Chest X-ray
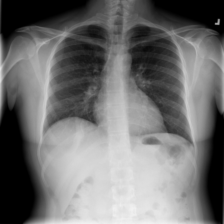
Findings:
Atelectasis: negative
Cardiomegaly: negative
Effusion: negative
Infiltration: negative
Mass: negative
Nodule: negative
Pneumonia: negative
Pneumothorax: negative
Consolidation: negative
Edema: negative
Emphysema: negative
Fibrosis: negative
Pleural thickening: negative
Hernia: negative